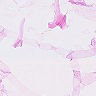
Metastatic tissue present: no